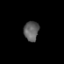
Tissue: prostate
Cell type: Myeloid cells
Senescence score: 0.3485
Nuclear area (px): 287
Mean DAPI intensity: 95.561